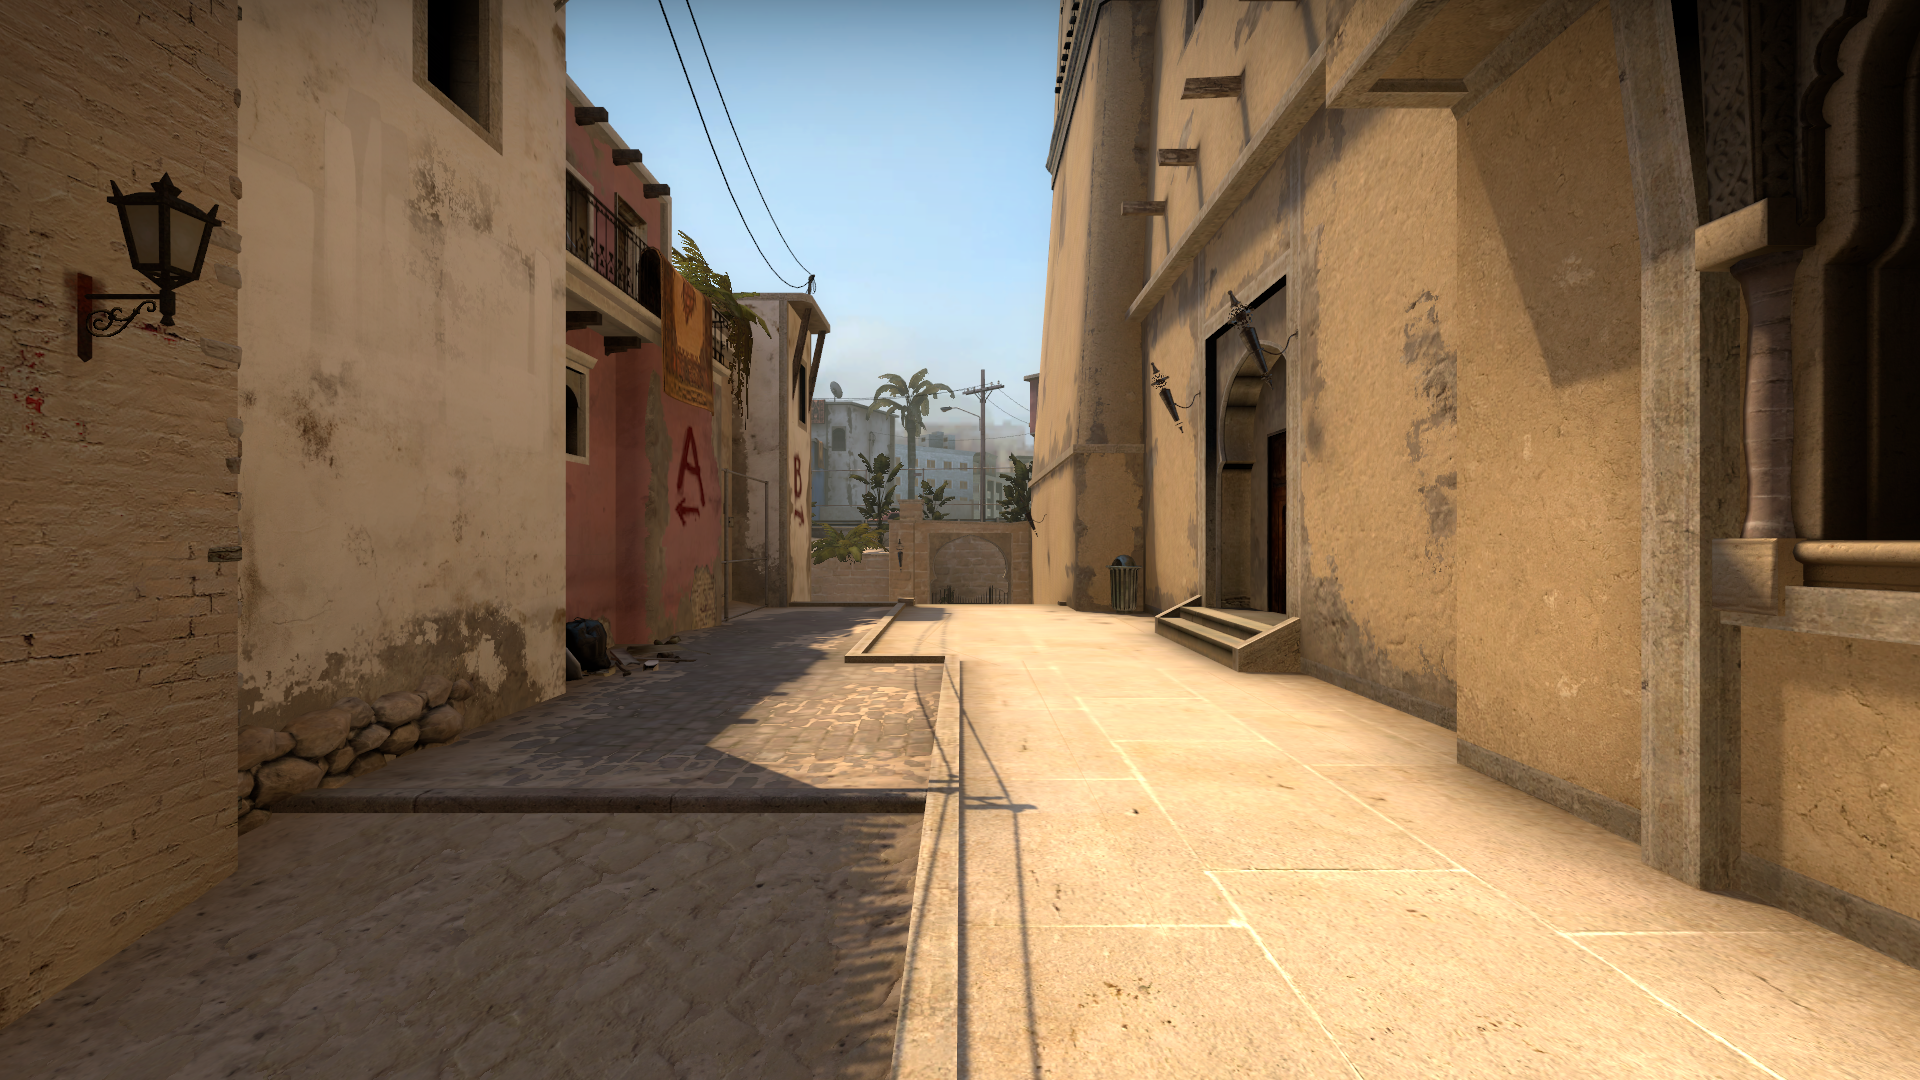
Map: de_mirage